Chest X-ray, PA view. Patient: 62 years old, sex F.
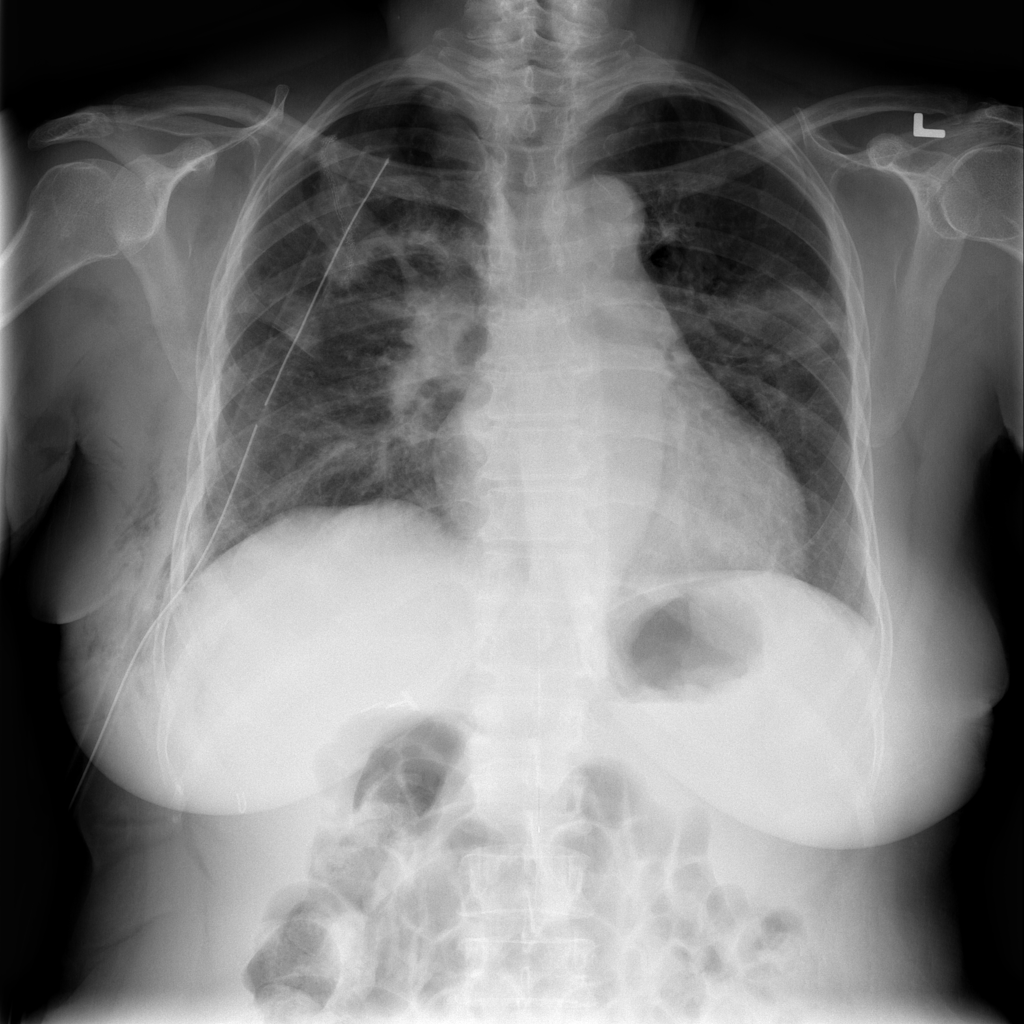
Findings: Emphysema, Pneumothorax